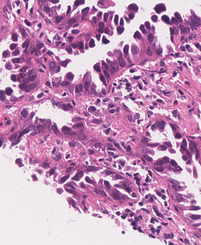
Tumor epithelial tissue: yes
Tumor-associated stroma tissue: yes
Normal tissue: no